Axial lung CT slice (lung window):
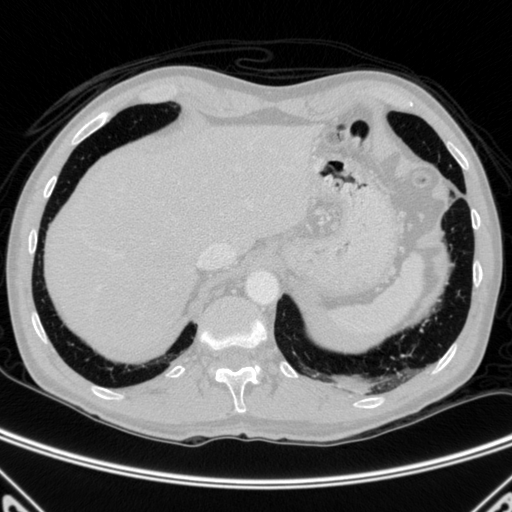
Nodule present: no